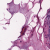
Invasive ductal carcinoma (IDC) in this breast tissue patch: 0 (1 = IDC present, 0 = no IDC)